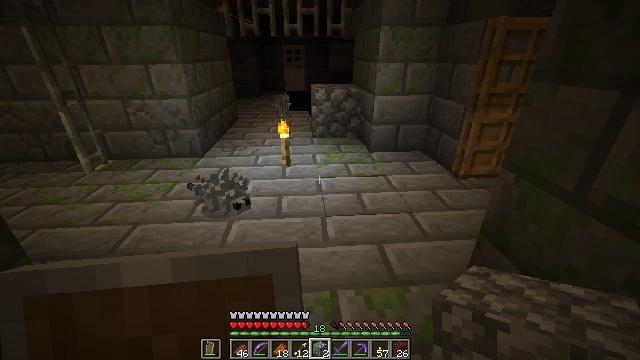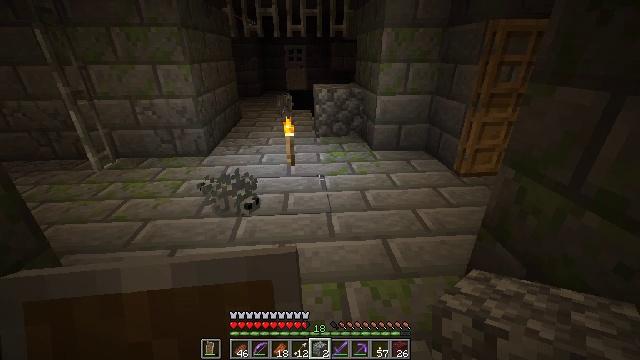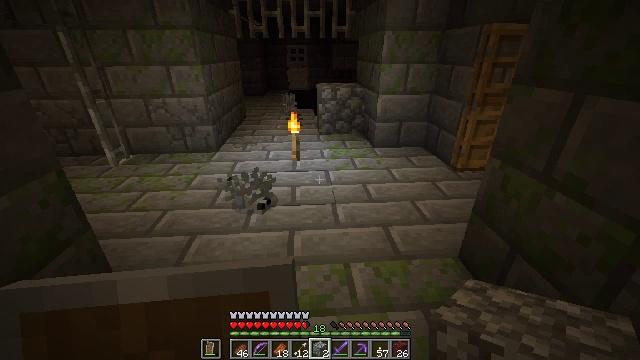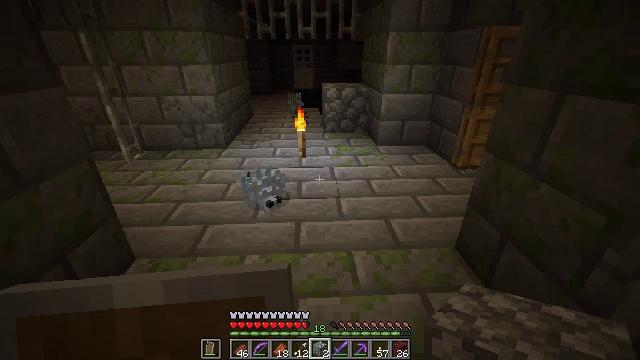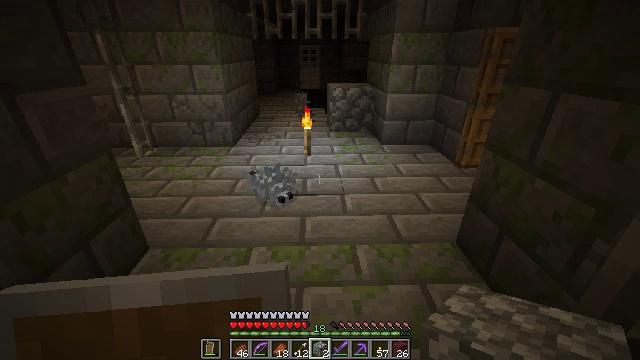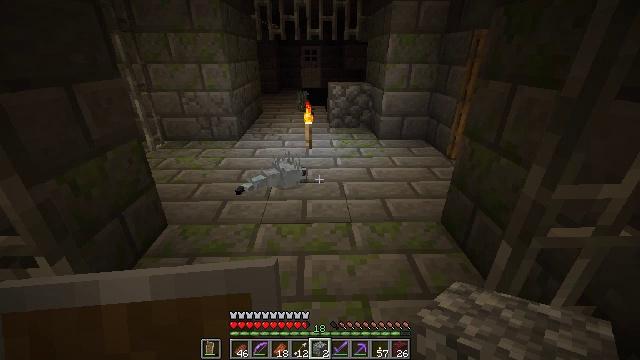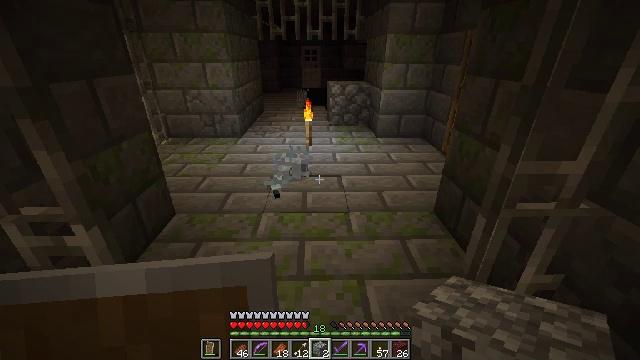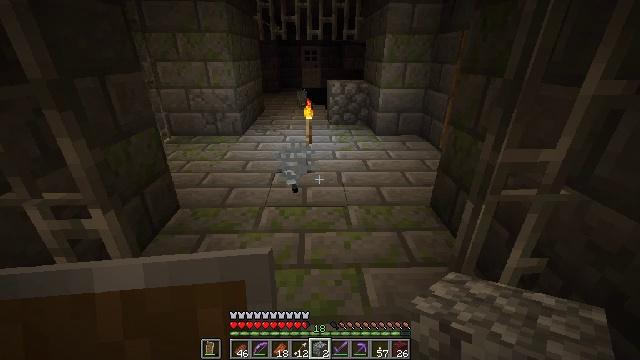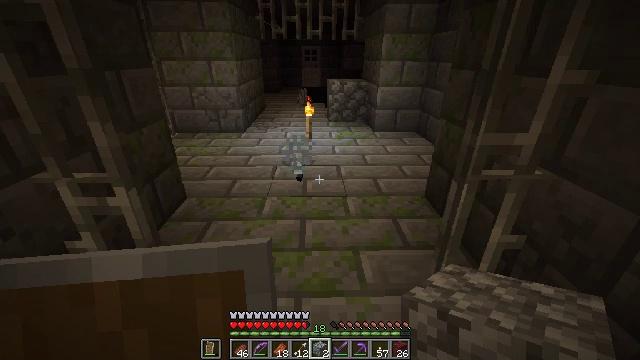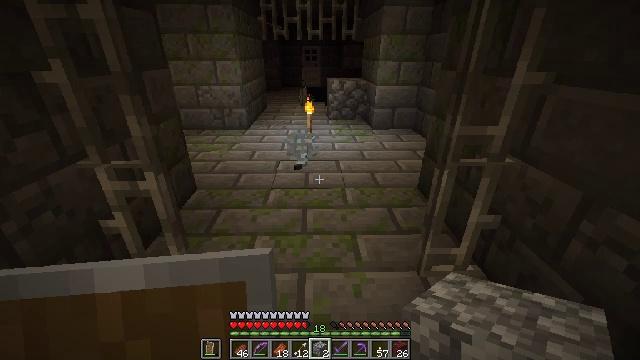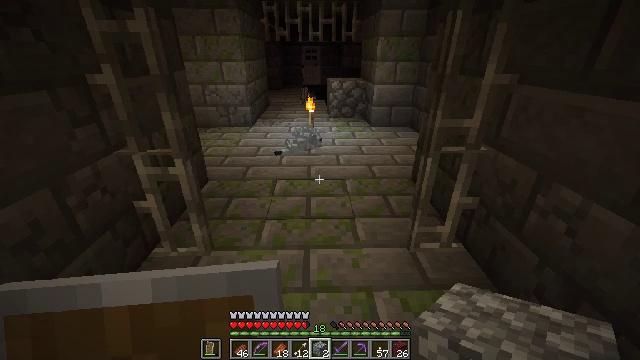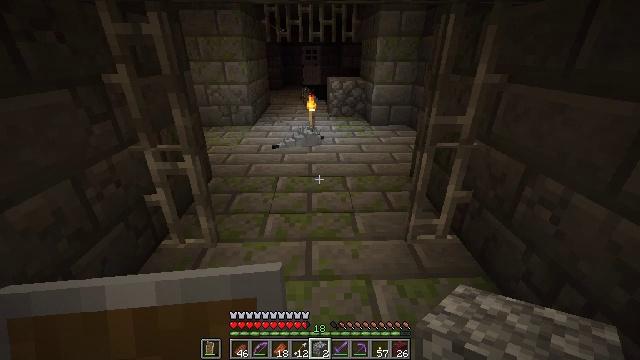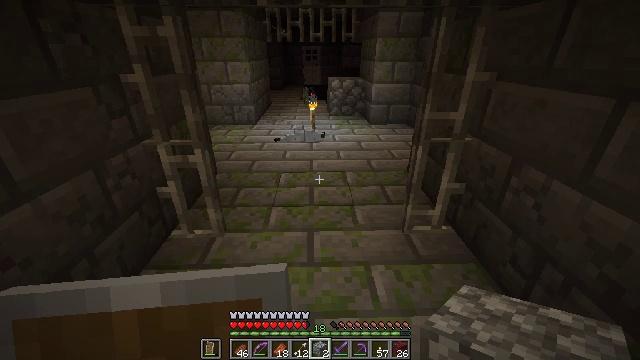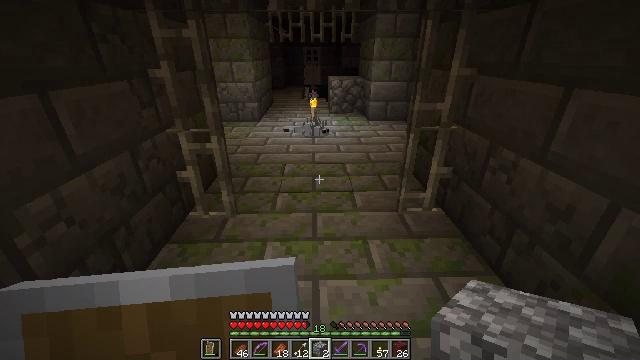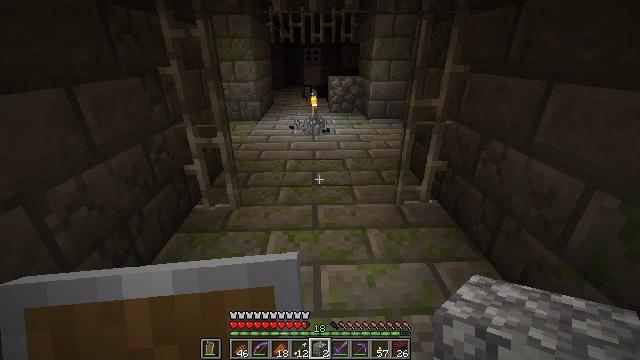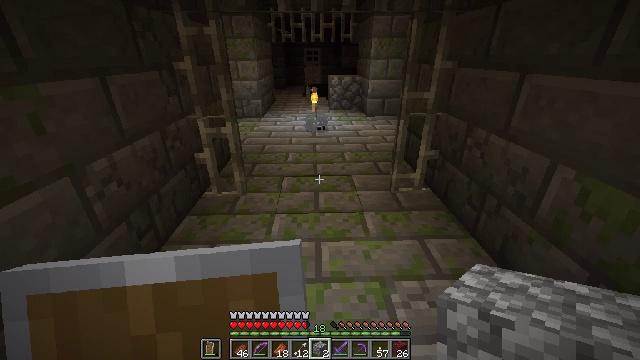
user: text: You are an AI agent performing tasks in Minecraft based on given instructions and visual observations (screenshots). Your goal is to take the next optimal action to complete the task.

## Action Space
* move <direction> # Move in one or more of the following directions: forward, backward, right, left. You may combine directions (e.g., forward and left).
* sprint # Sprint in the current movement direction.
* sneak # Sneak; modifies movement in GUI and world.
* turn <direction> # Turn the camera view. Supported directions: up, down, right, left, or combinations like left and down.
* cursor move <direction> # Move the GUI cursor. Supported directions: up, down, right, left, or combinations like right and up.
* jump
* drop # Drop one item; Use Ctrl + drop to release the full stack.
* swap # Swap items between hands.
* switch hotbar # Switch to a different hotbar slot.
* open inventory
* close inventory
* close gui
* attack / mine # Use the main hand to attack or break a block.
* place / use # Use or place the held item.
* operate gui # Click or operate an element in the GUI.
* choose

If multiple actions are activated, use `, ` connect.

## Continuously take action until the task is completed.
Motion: motion action
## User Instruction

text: Hunt the silverfish.
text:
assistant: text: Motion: move back
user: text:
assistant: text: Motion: move back
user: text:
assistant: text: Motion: move back, turn left
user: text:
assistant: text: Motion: move back, turn left
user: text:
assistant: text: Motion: move back
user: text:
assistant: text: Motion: move back
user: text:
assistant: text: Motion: move back
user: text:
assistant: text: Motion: move back
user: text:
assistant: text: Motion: move back
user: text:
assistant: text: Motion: move back
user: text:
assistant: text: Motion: move back
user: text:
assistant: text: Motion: move back
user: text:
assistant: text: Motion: move back
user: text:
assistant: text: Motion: move back
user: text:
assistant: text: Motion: move back
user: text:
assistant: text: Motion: move back
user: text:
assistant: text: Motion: move back
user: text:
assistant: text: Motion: move back and move right
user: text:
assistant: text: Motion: move back and move right
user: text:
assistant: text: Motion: move back and move right
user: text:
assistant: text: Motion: move back
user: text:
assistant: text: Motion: no_op
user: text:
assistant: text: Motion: no_op
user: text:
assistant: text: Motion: no_op
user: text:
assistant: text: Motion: no_op
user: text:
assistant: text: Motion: no_op
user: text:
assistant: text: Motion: no_op
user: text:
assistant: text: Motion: no_op
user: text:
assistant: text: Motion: no_op
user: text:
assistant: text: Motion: no_op